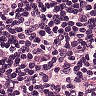
Metastatic tissue present: no